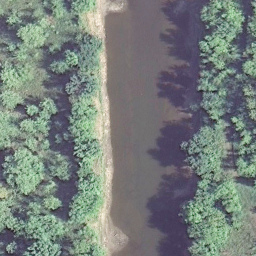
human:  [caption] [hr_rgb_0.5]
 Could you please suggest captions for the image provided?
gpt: A river with dense forest on both banks of the river .

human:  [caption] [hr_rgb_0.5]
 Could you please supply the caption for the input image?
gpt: Green plants flourish on both banks of the river .

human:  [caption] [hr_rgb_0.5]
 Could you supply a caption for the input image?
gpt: It is a river with dense forest on both banks of the river .

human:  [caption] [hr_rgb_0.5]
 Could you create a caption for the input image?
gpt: Lots of green plants flourish on both banks of the river .

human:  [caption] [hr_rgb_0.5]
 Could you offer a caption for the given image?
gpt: A river goes through a dense forest .